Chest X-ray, AP view. Patient: 54 years old, sex M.
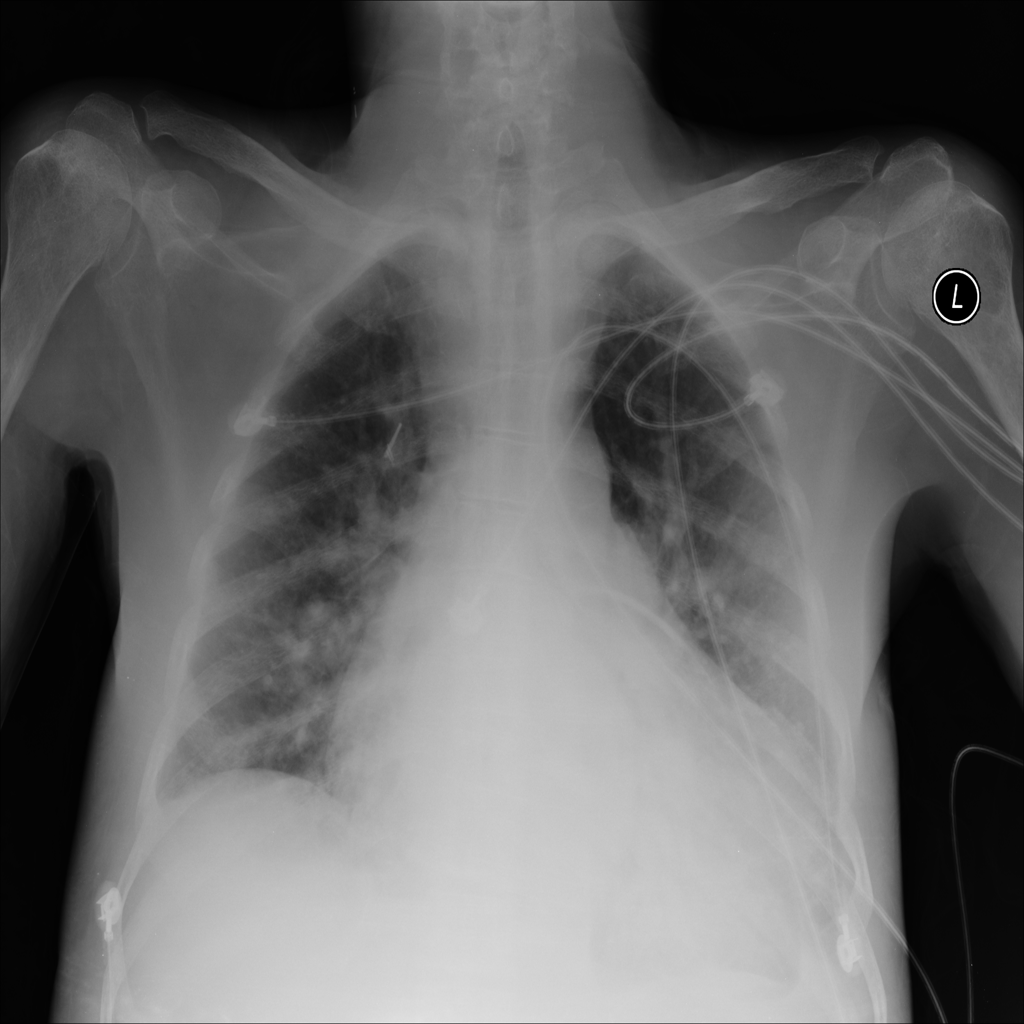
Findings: Cardiomegaly